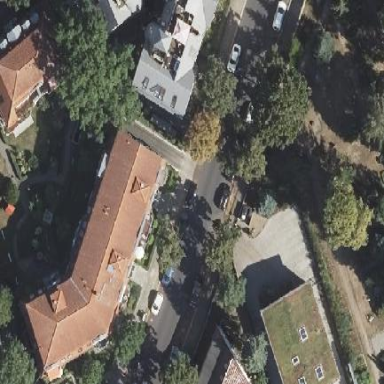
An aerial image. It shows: Unique apartment building with quadruple saltbox roof shape.